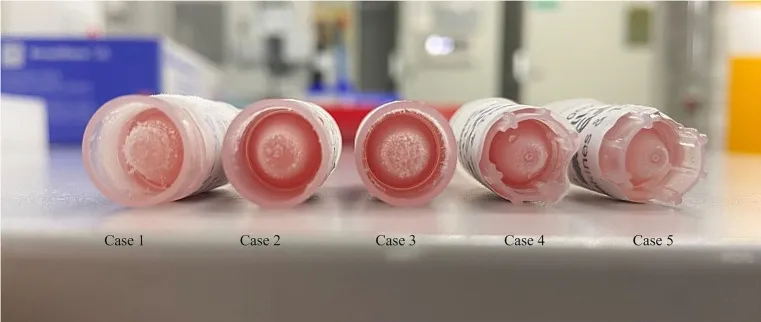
Hemolytic plasma samples (from left to right: sample of cases 1-5).
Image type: pathology (fish)